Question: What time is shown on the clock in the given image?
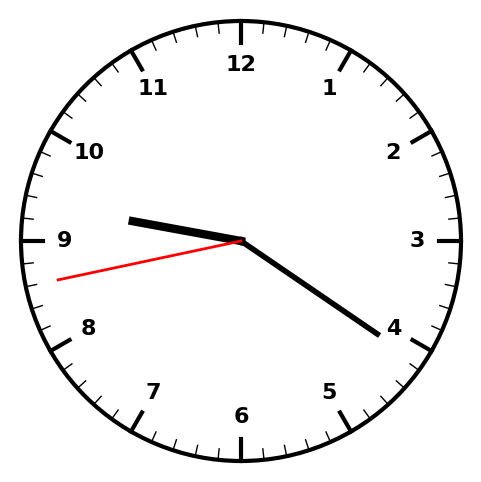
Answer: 09:20:43